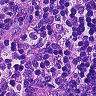
Metastatic tissue present: no